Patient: sex F, age 69
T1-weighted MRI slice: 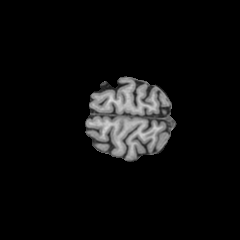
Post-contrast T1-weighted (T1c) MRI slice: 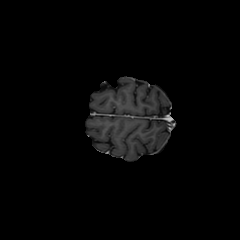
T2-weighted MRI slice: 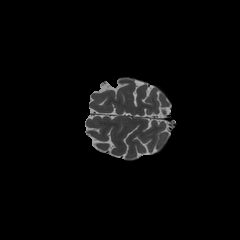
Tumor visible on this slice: no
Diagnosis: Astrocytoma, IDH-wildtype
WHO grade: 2